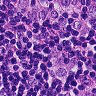
Metastatic tissue present: yes